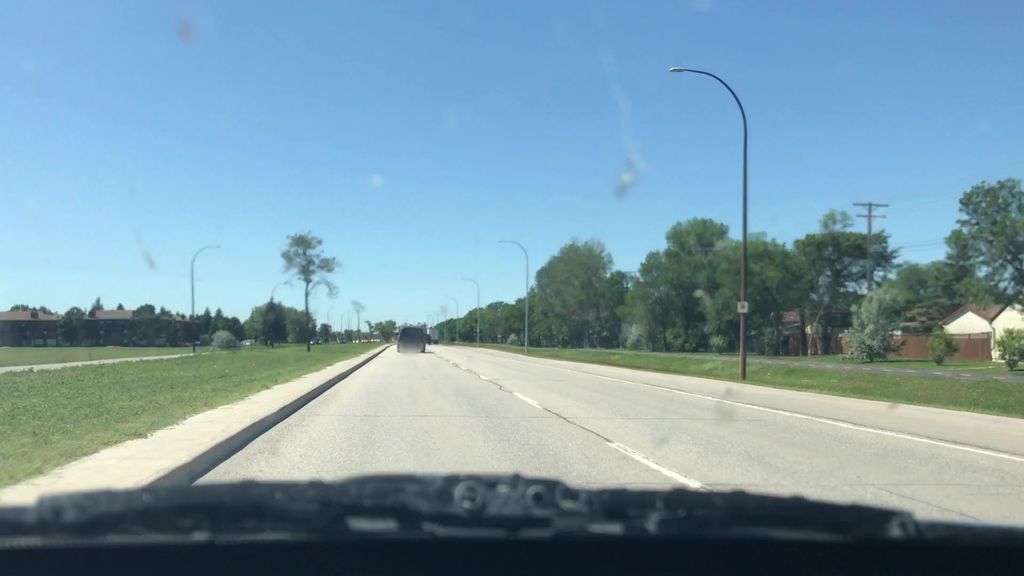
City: winnipeg